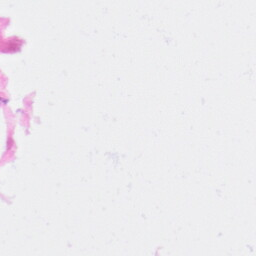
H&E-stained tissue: Kidney